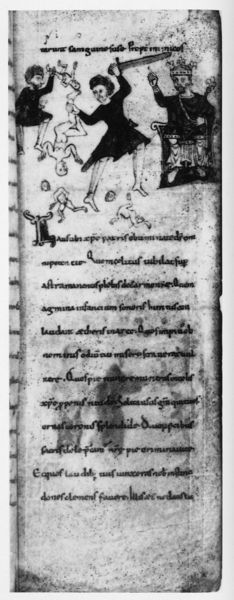
Titel: Tropar aus Autun
Institution: Paris, Bibliothèque de l’Arsenal
Schlagwörter: kampf, mann, weiß, menschen, frau, grau, kleid, männer, schwarz, hochformat, bibel, köpfen, mord, tod, bild, krone, schrift, papier, gewalt, krieg, könig, thron, tafel, inschrift, buch, druck, seite, schwarzweiß, schwert, text, brutal, waffe, initiale, ritter, fleck, buchseite, flecken, pergament, teufel, mittelalter, fleckig, zepter, latein, manuskript, buchkunst, tafelschwert, kroneteufel